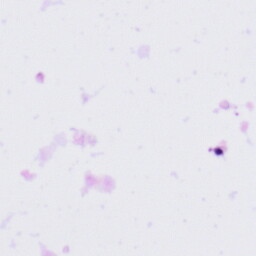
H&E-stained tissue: Tonsil